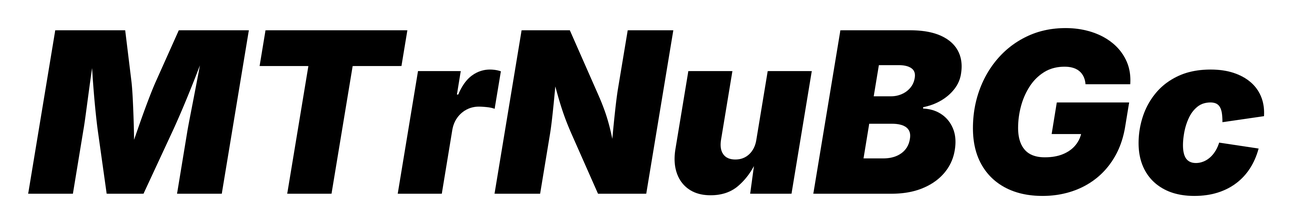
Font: Inter-Italic_Black_Italic